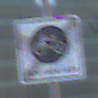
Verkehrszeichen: EndeFahrradstrasse
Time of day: MorningAfternoon
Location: Outdoor (Urban)
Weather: PartlyCloudy
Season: NotSpecified
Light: Natural